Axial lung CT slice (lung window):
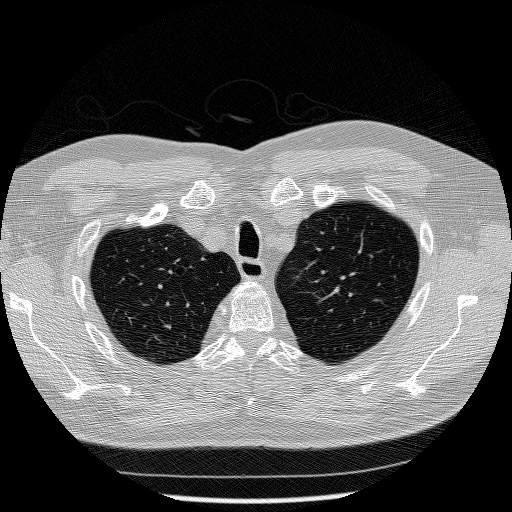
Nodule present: no